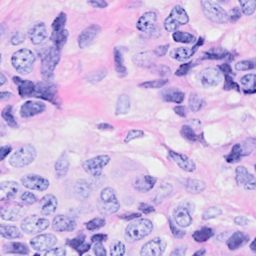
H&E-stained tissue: Breast